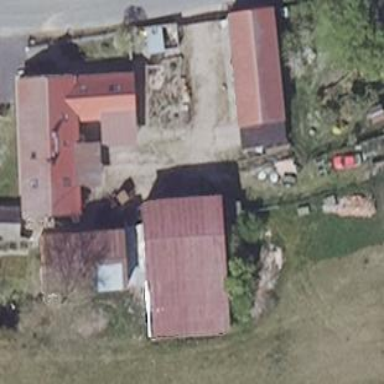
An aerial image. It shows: Farm auxiliary building.